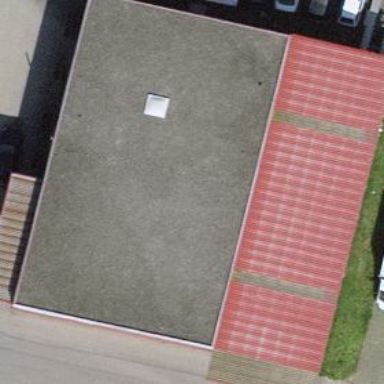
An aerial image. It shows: Commercial building.